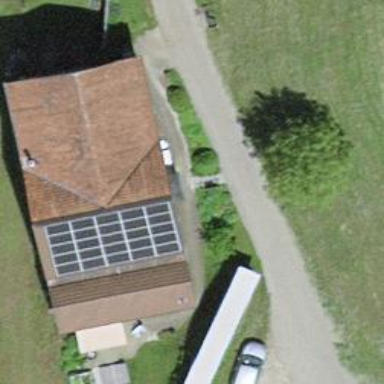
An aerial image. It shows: Solar power generator utilizing photovoltaic technology with solar photovoltaic panels.